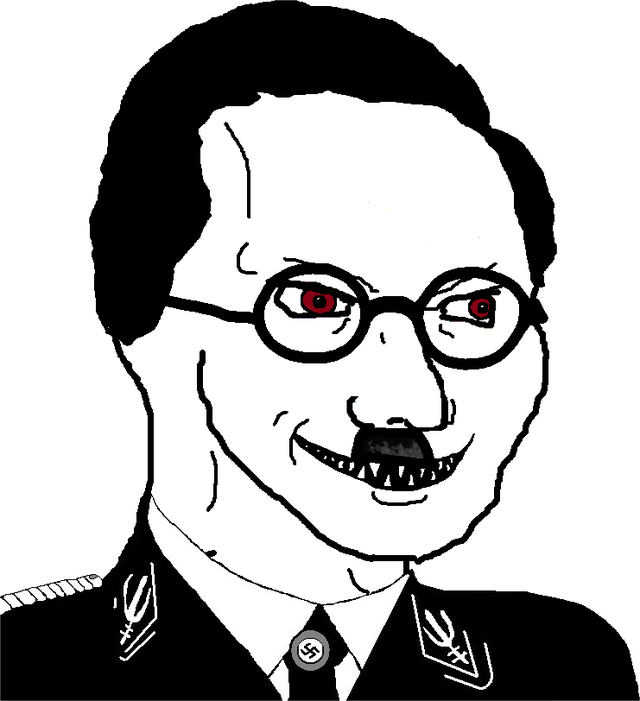
Label: 5_Oomer